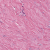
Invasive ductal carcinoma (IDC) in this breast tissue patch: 0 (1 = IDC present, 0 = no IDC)